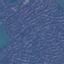
Land use / land cover class: Residential